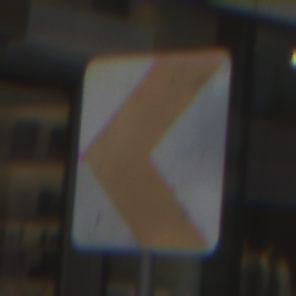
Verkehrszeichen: RichtungstafelnInKurvenKleinRechts
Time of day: Midday
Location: Outdoor (Urban)
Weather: Overcast
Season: NotSpecified
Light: Natural